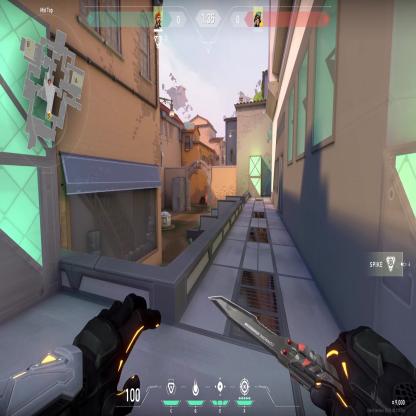
Label: enemy